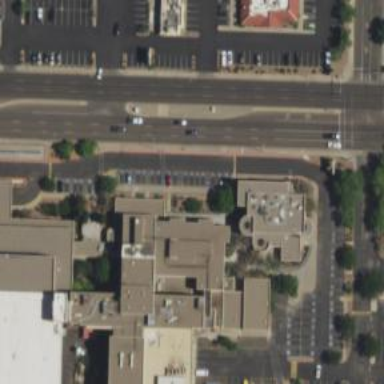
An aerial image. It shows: Clinic.